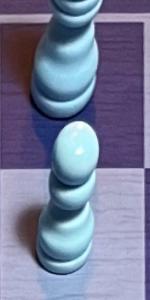
Label: Pawn_White